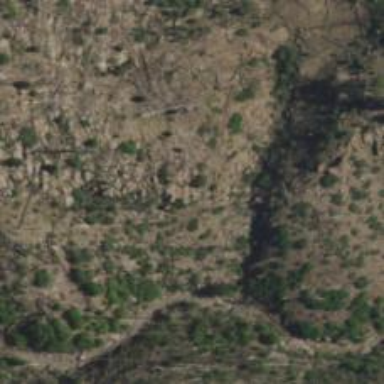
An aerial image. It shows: Natural cliff.